Interaction volume radius: 5 \u00c5
Interaction volume height: 15 \u00c5
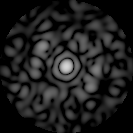
Disorder parameter: 0.7938